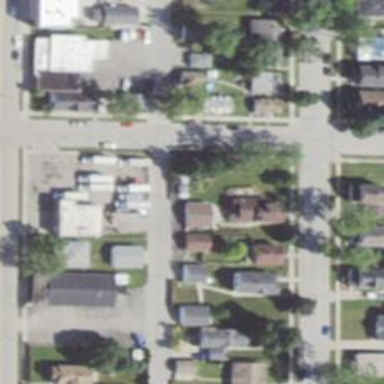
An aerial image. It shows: Alley classified as service road.